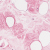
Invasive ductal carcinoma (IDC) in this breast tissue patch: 0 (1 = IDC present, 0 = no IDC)